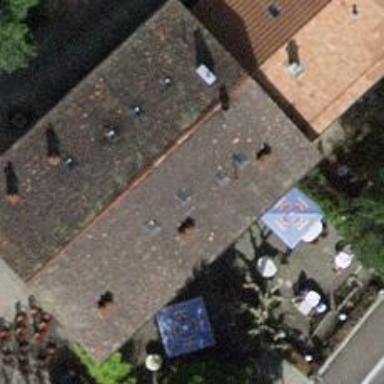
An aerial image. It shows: Restaurant.